Brain MRI study timepoint: early_postop
T1CE (contrast-enhanced T1) slice:
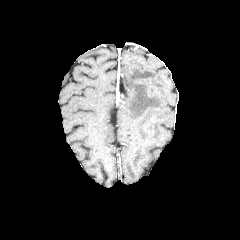
T2-FLAIR slice:
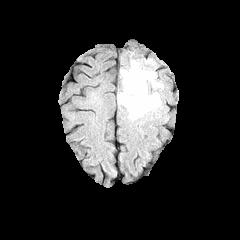